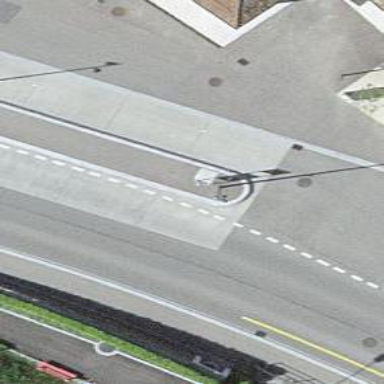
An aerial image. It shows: Platform for public transport is situated by the road.